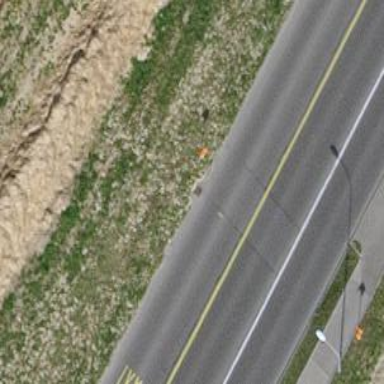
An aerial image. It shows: Orange aerial marker.